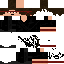
A male human skin with dark skin, wearing brown long hair dressed in a black tshirt and black pants, featuring a closed mouth.